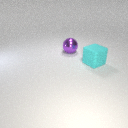
large purple metal sphere behind large cyan rubber cube